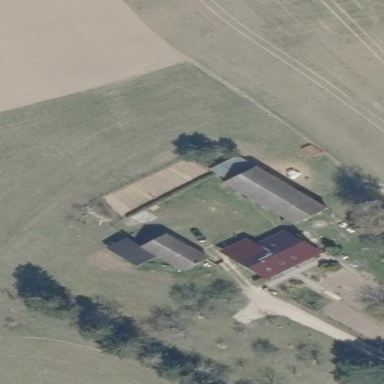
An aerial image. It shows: Farmyard area.